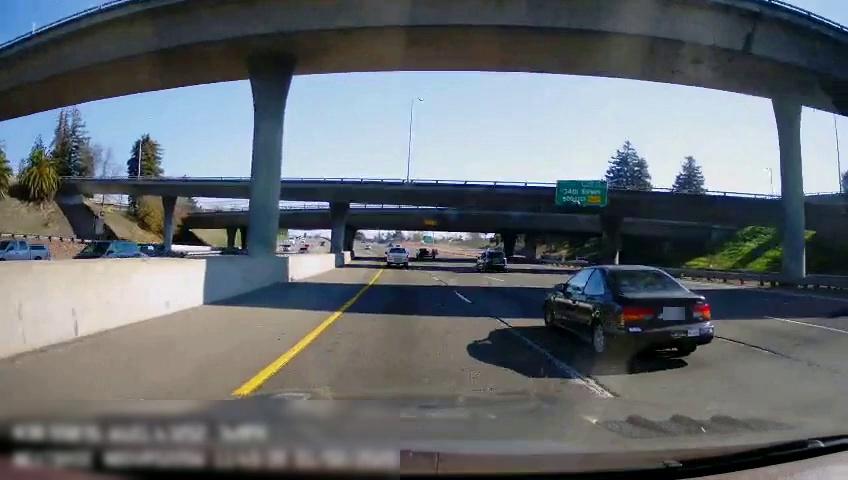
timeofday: Day
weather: Sunny
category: Drivable Space
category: Vehicles | Truck
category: Vehicles | SUV
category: Drivable Space
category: Vehicles | Truck
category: Vehicles | Truck
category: Vehicles | Other LV
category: Vehicles | SUV
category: Vehicles | Car
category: Lanes | Current Lane
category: Lanes | Current Lane
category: Lanes | Alternate Lane
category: Lanes | Alternate Lane
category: Traffic | Signs
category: Traffic | Signs
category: Traffic | Signs